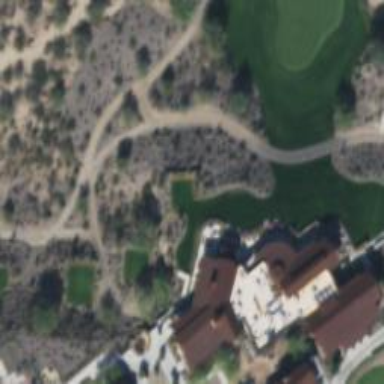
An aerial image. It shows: Golf tee on grassy land.